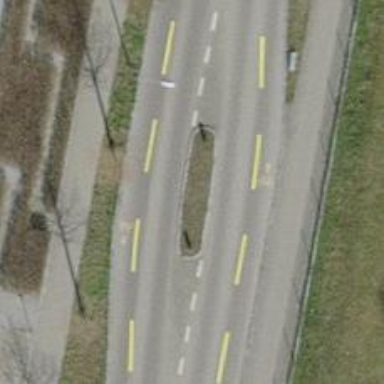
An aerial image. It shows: Traffic calming island.